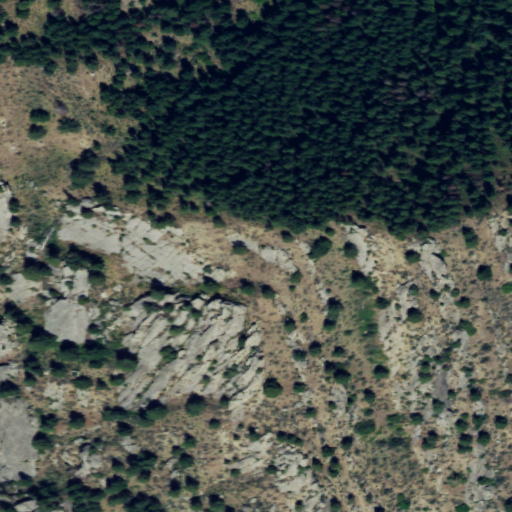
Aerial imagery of mountain in Washington named Sheep Rock containing shrub, evergreen forest, and grassland